Question: I have this code from another post :
'''
SELECT bar
FROM (SELECT S.subcategoryname As bar,
C.CategoryName AS SortName,
ROW_NUMBER() OVER (PARTITION BY C.CategoryName
ORDER BY subcategoryname) As RowNum
FROM category C
LEFT JOIN subCategory S ON C.CategoryID = S.CategoryID
UNION ALL
SELECT C.CategoryName As bar,
C.CategoryName AS SortName,
0
FROM category C) foo
ORDER BY foo.SortName, RowNum
'''
It works, but how can I retrieve more than just 'categoryName' and 'subCategoryName'. Is there a way to retrieve data from all columns?

my code:
'''
select * from (select s.titlu_subcerinta as bar,c.titlu_Cerinta As SortName, ROW_NUMBER() over(partition by c.titlu_Cerinta order by titlu_subcerinta) as RowNum
from cerinteProiect c left join subcerinteProiect s on c.id_cerinta = s.id_cerinta
UNION ALL
select c.titlu_Cerinta As bar, c.titlu_Cerinta As SortName,0
from cerinteProiect c
)
foo
order by
foo.SortName,RowNum
'''
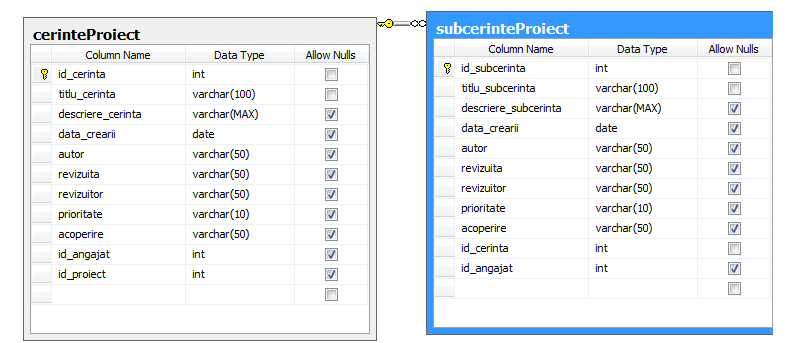
Answer: As OMG Ponies said, the first 'SELECT FROM' is pulling data from 'foo'. If you don't return all columns from C in there, your outer query has no way to get them.
Expand both parts of your inner query to capture the whole table, like as follows:
'''
SELECT * --grab everything you get in the subquery
FROM (SELECT S.subcategoryname As bar,
C.* --note how this grabs EVERYTHING in Category, as you want
ROW_NUMBER() OVER (PARTITION BY C.CategoryName
ORDER BY subcategoryname) As RowNum
FROM category C
LEFT JOIN subCategory S ON C.CategoryID = S.CategoryID
UNION ALL
SELECT C.CategoryName As bar,
C.*, --this grabs everything again
0
FROM category C) foo
ORDER BY CategoryName, RowNum --both of these come from foo - no need to specify it
'''